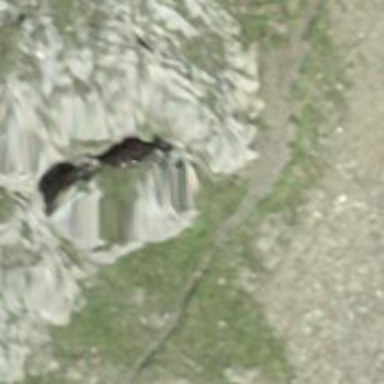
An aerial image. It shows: Natural cliff.